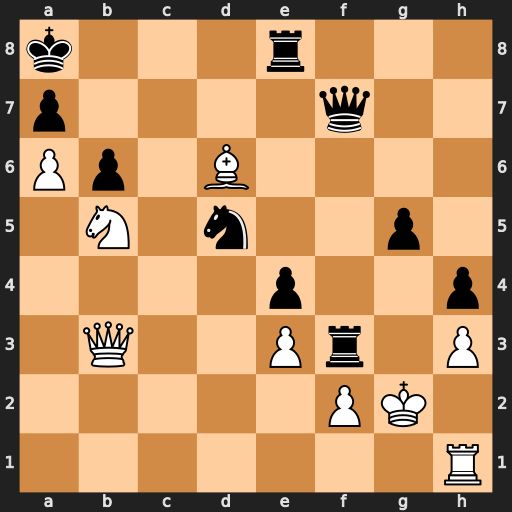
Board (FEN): k3r3/p4q2/Pp1B4/1N1n2p1/4p2p/1Q2Pr1P/5PK1/7R
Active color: w
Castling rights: -
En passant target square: -
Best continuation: Qxd5+ Qxd5 Nc7+ Kb8 Nxd5+